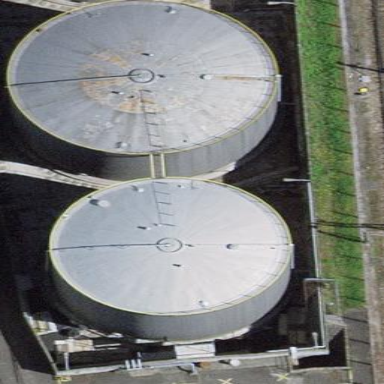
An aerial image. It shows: Storage tank created as man-made structure.